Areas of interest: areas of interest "Swimming Pool"
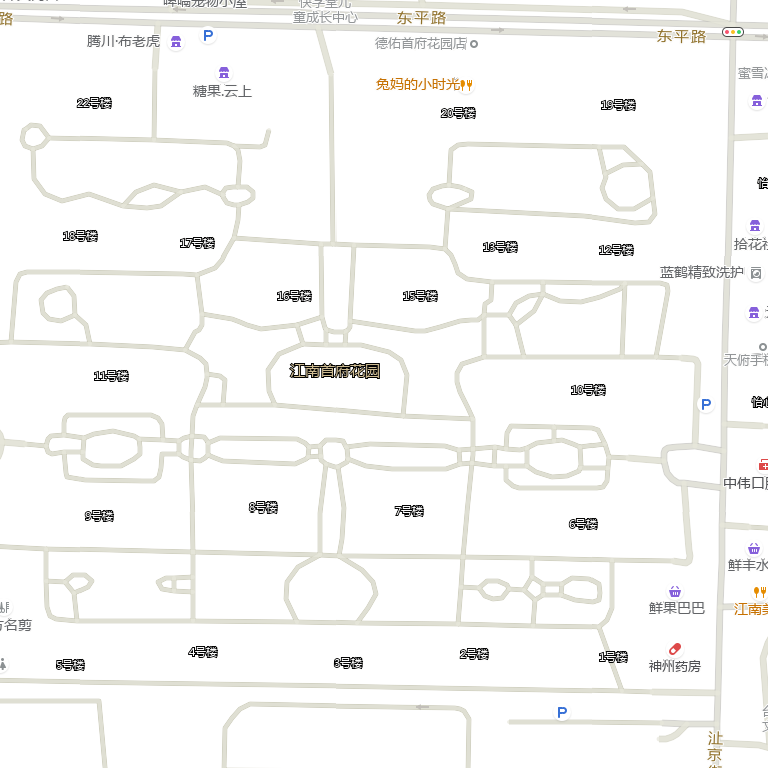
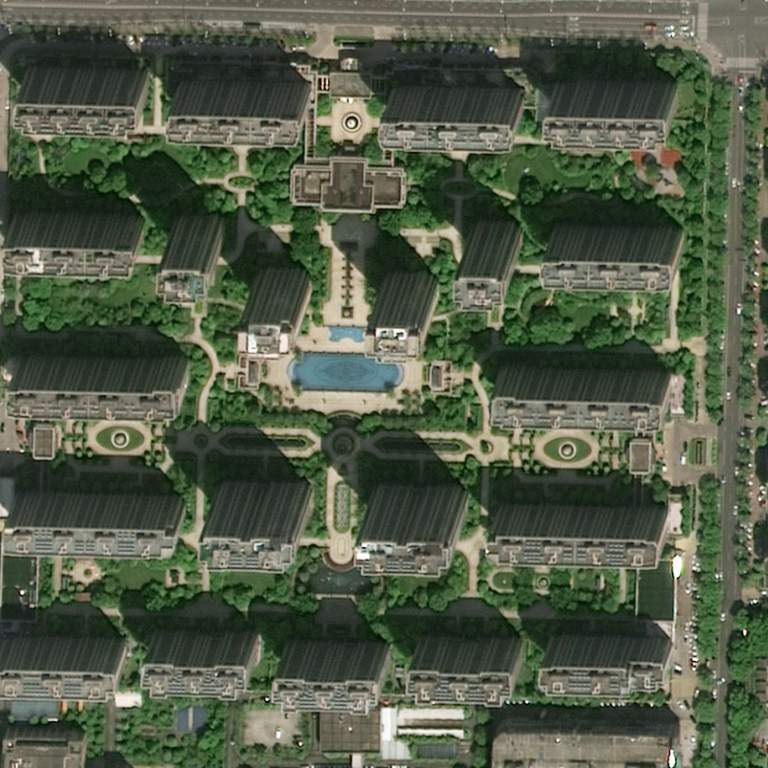